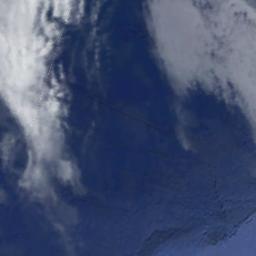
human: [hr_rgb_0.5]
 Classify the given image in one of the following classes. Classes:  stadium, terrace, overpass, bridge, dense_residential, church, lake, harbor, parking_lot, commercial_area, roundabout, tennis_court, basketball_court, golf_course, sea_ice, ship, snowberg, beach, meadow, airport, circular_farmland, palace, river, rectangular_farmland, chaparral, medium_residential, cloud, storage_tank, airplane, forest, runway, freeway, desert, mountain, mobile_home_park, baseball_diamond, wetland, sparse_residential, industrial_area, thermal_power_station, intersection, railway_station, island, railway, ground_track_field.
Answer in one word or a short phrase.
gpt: cloud